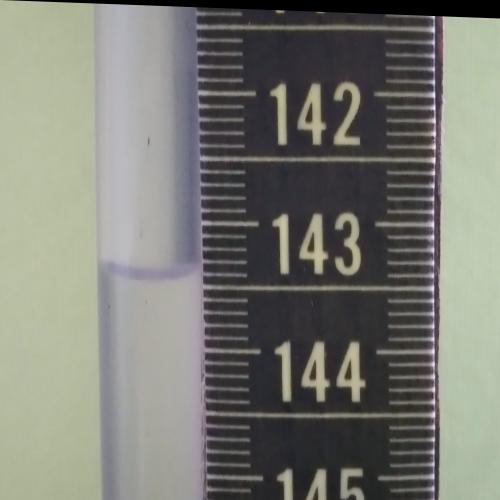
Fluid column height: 143.4 cm